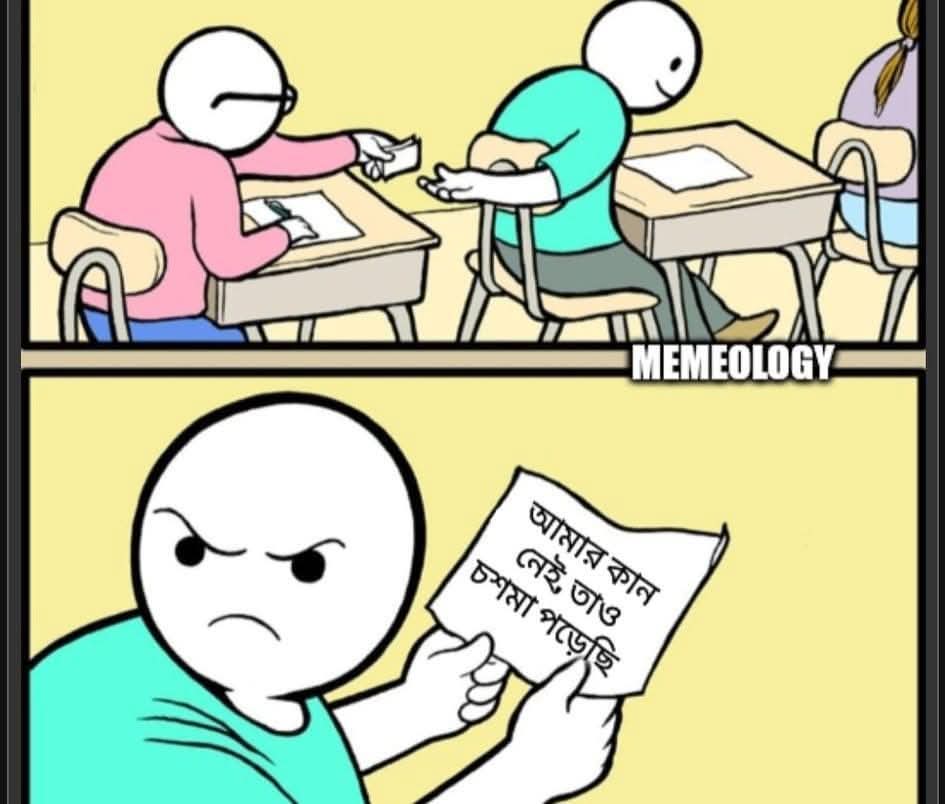
Text: আমার কান নেই, তাও চশমা পড়েছি
Label: Non Hate